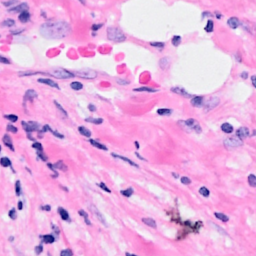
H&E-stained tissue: Breast